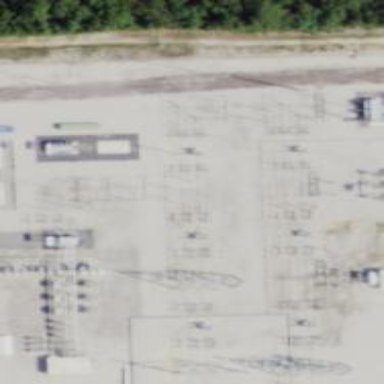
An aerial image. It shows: Switch used for power control.